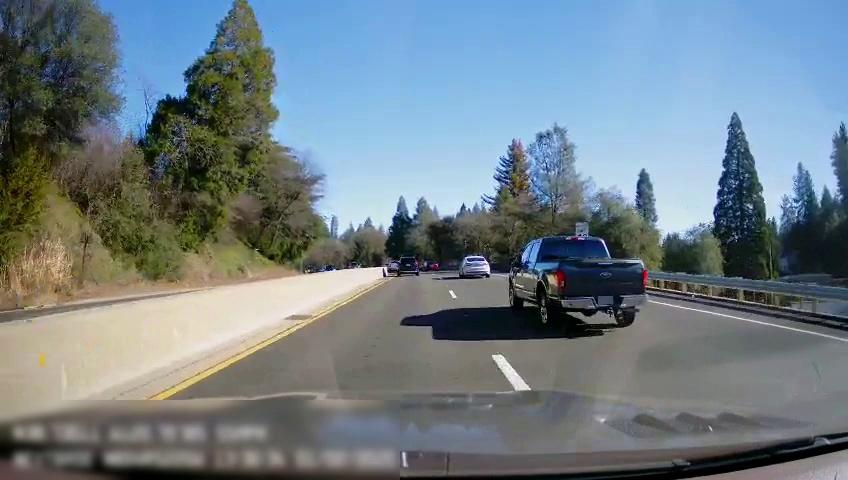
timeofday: Day
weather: Sunny
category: Drivable Space
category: Drivable Space
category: Vehicles | Truck
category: Vehicles | SUV
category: Vehicles | Truck
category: Vehicles | Car
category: Vehicles | Car
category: Lanes | Current Lane
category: Lanes | Current Lane
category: Lanes | Current Lane
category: Traffic | Signs